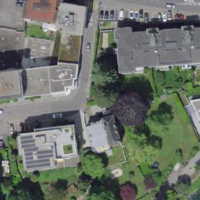
EUNIS habitat code: 54
Species observed at this site:
Chroicocephalus ridibundus
Phalacrocorax carbo
Corvus corone
Podiceps cristatus
Cygnus olor
Cyanistes caeruleus
Fulica atra
Anas platyrhynchos
Hirundo rustica
Aythya fuligula
Columba livia
Regulus ignicapilla
Passer domesticus
Cistus ladanifer